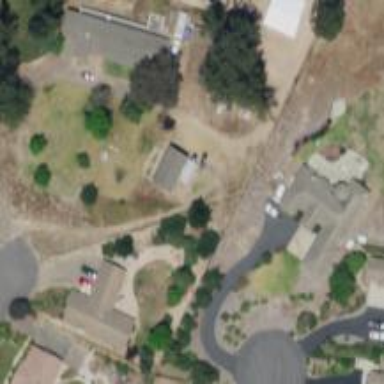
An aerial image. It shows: Driveway.